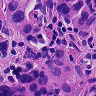
Metastatic tissue present: yes